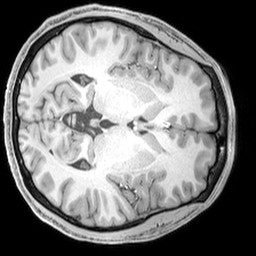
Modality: T1w
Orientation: axial
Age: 21
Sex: male
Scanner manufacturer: siemens
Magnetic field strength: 3 T
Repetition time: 2.3 s
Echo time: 0.00226 s